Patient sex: M
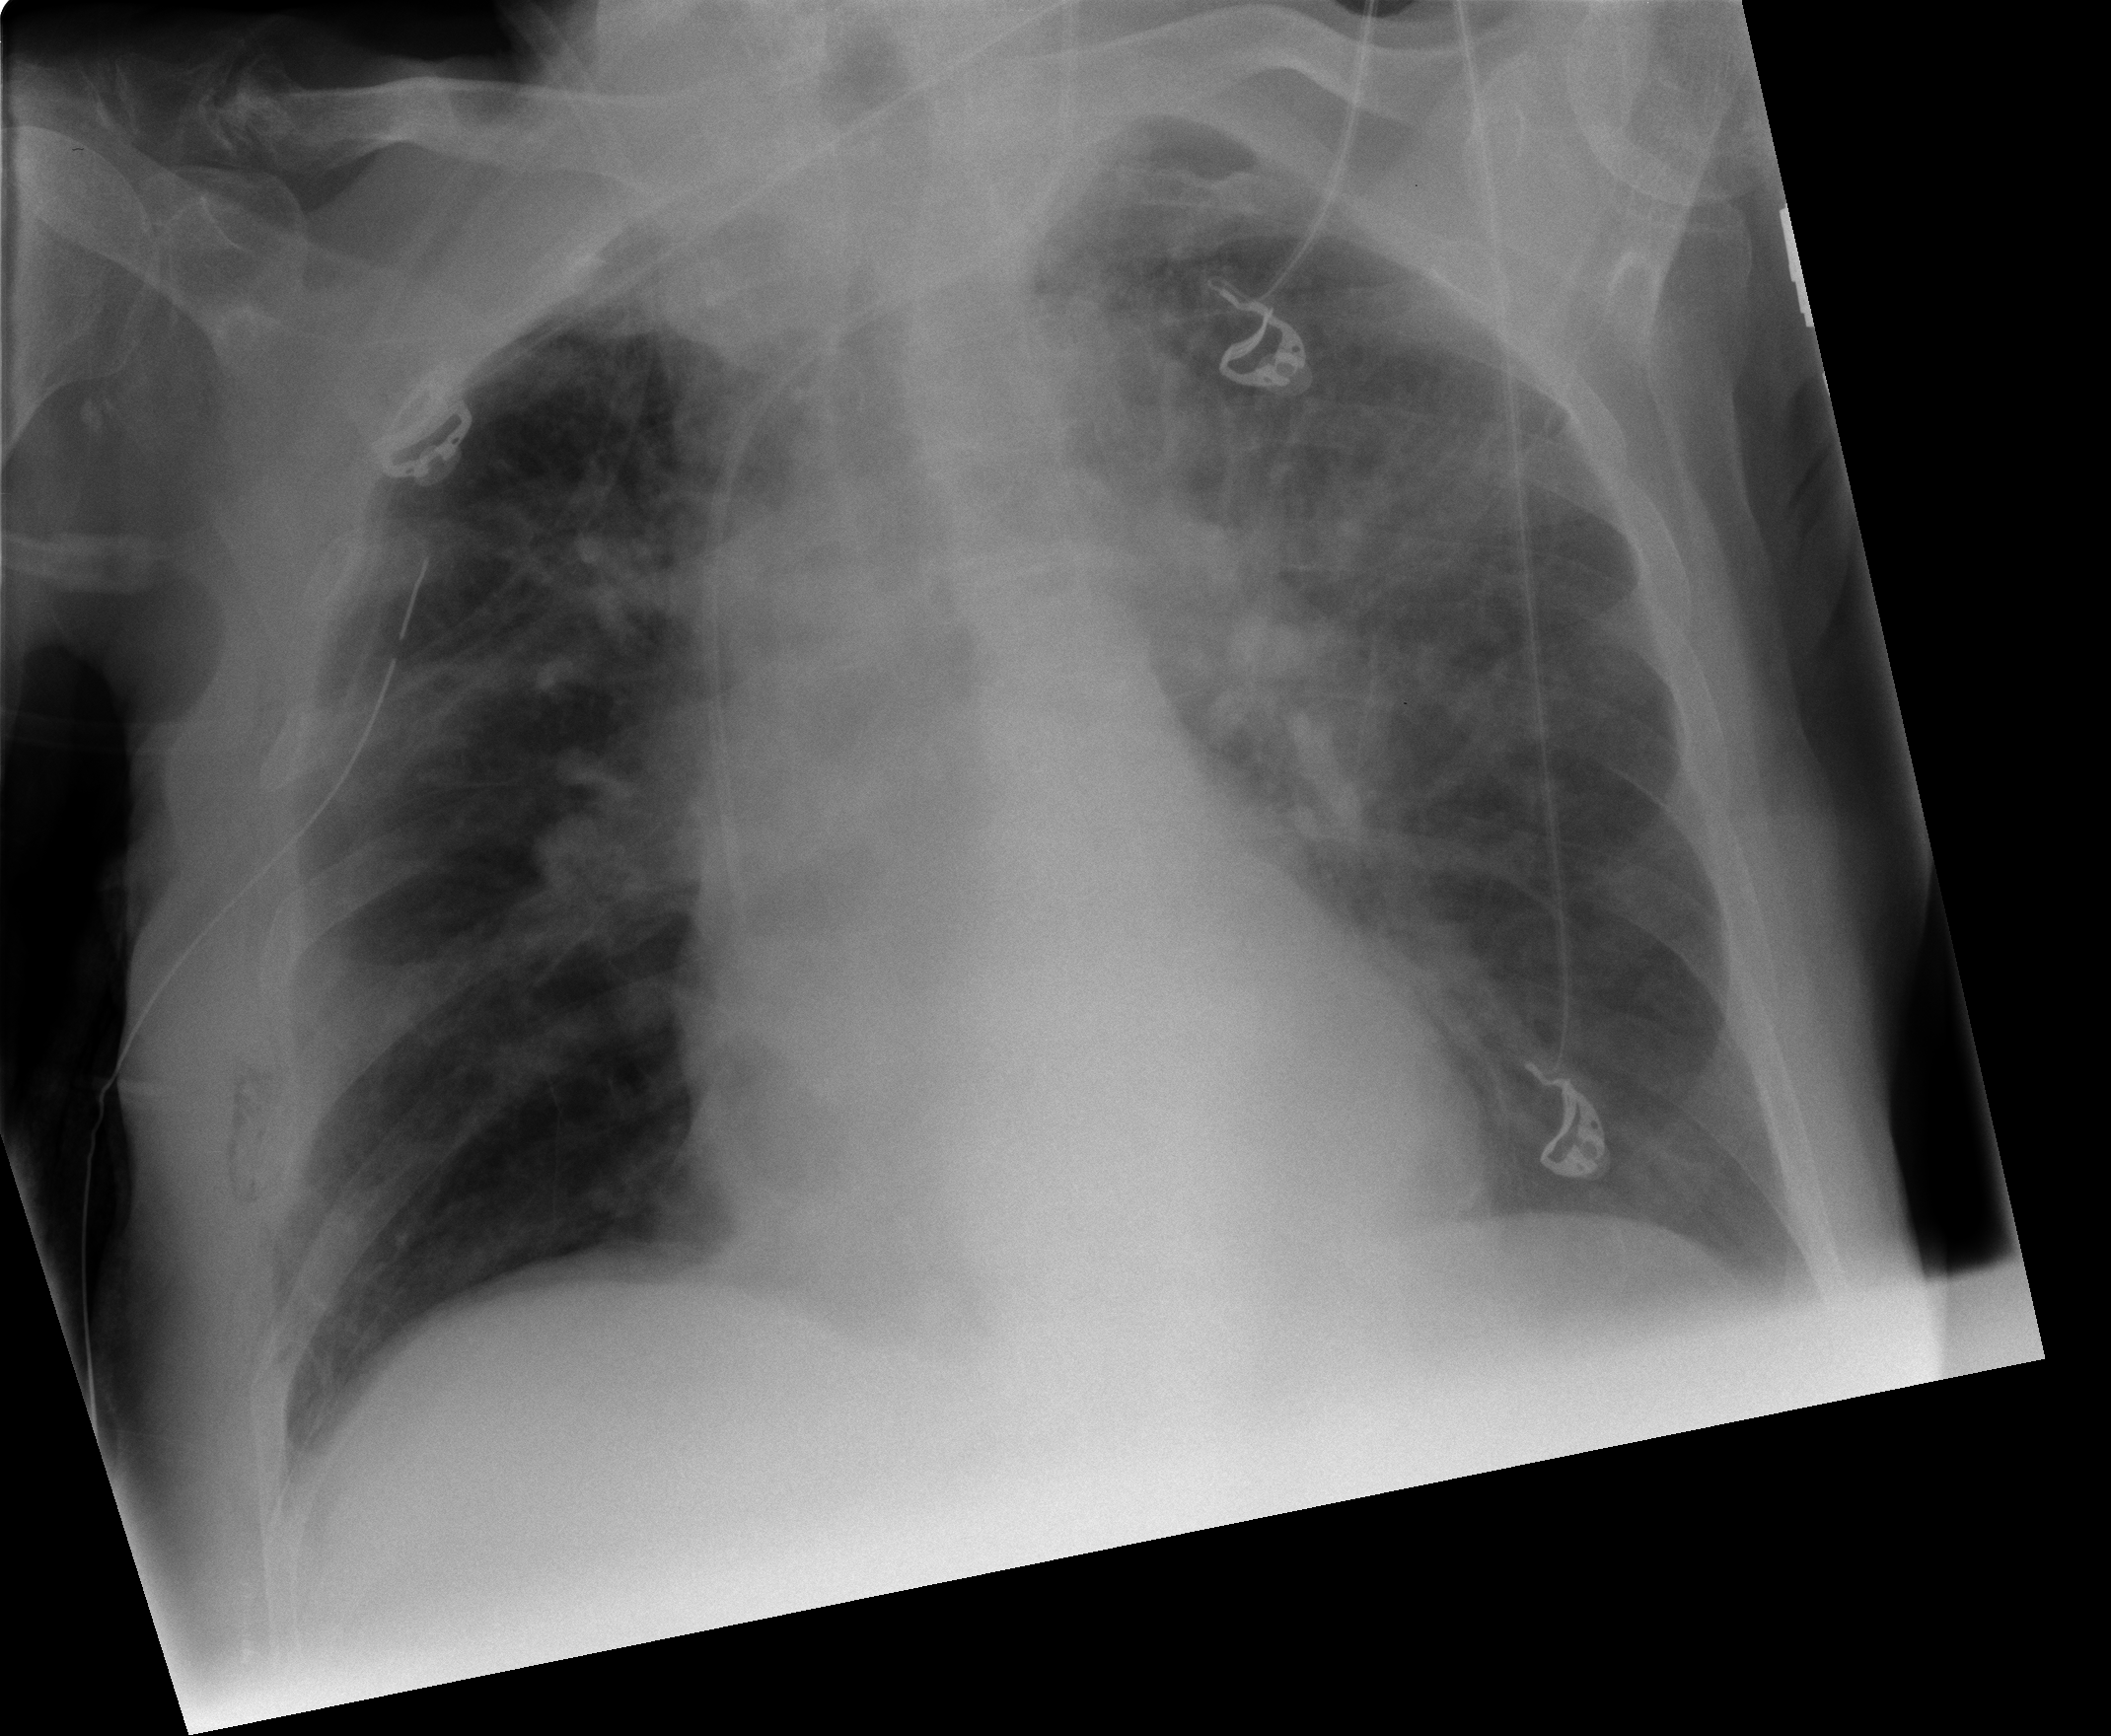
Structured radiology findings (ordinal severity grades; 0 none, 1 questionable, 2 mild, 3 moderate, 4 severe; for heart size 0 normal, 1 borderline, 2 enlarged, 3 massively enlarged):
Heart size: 2
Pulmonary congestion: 2
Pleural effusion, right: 0
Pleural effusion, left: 0
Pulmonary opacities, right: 2
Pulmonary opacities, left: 3
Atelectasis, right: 2
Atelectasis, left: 2